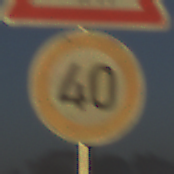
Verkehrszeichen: Geschwindigkeit40
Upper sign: ViehtriebRechts
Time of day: SunriseSunset
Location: Outdoor (Nature)
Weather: Clear
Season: NotSpecified
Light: Natural